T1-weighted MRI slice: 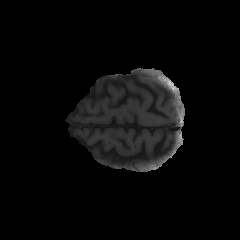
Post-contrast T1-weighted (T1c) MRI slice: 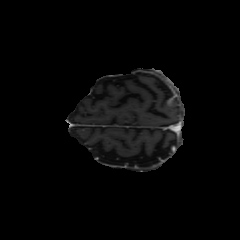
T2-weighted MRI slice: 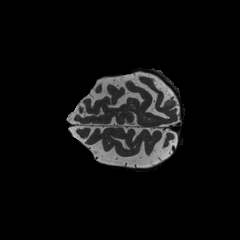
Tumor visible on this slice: yes